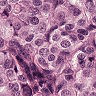
Metastatic tissue present: yes